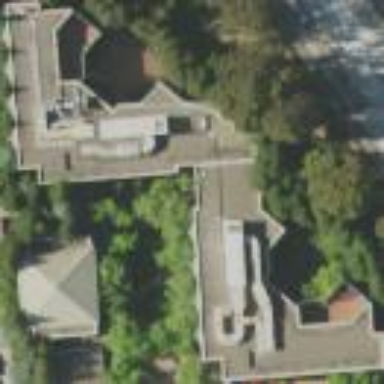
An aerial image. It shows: Hospital building.